Brain MRI, t1w sequence, axial 2D slice.
Patient: age 50, sex M, weight 95 kg, height 1.95 m
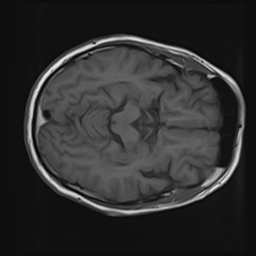